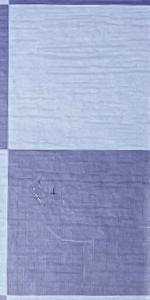
Label: Empty